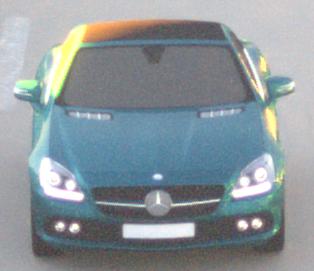
Make: Mercedes-Benz
Model: SLK 200
Detailed model: SLK-Class (172)
Model produced from: 2011/03
Model produced until: 2015/04
Doors: 2
Color: blue
Road condition: dry road
Daytime: sunrise or sunset
Contrast: high contrast